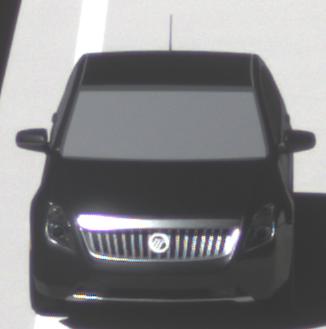
Make: Mercury
Model: Milan
Detailed model: -
Model produced from: 2009
Model produced until: 2010
Doors: 4
Color: black
Road condition: dry road
Daytime: midday
Contrast: high contrast